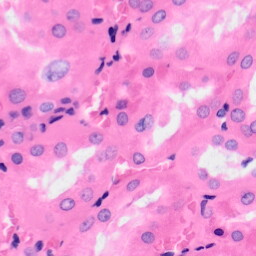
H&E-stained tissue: Kidney